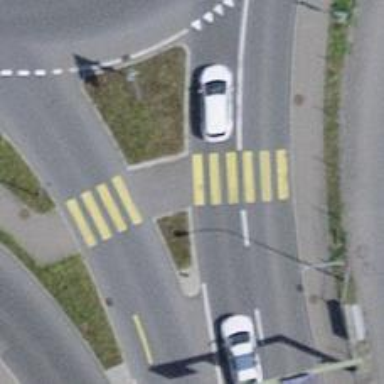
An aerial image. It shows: Footway that serves as traffic island.